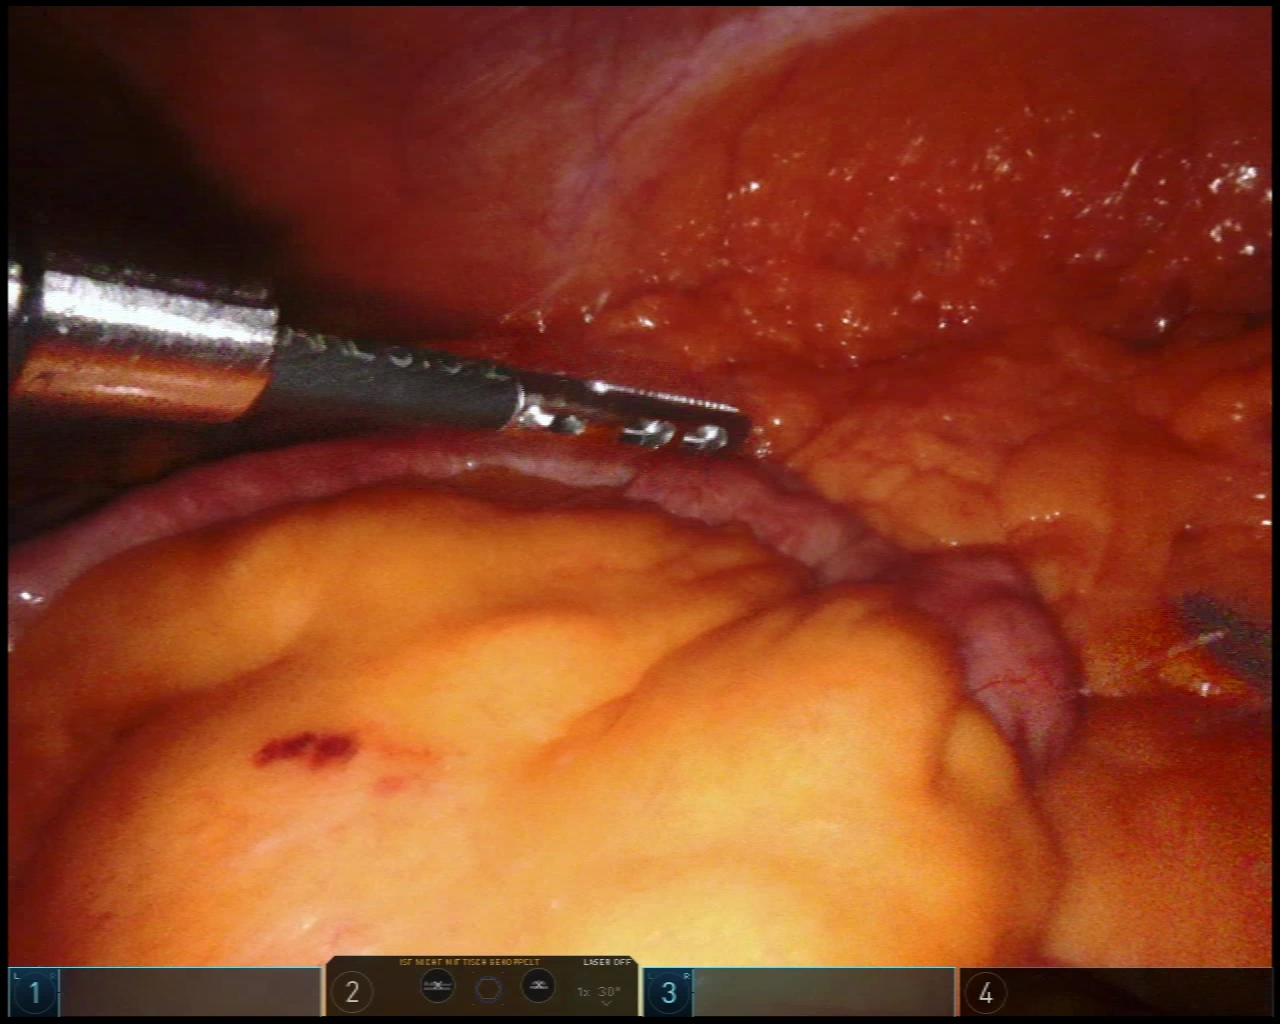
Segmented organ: small_intestine
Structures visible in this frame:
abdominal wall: yes
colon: no
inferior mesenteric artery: no
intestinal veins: no
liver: no
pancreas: no
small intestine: yes
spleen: no
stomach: no
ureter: no
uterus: no
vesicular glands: no